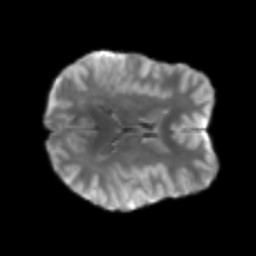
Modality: T2w
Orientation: axial
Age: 24
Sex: female
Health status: healthy
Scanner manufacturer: siemens
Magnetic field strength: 3 T
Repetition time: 3.6 s
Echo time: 0.092 s